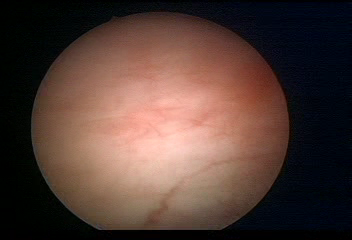
Modality: WLC
Class: Normal mucosa
Bladder cancer association: No